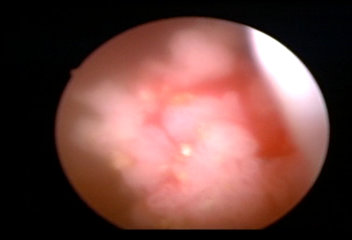
Modality: WLC
Class: Malignant
Subclass: LowGradePapillary
Lesion: L1
Stage: Ta
Morphology: Papillary
Bladder cancer association: Yes
Annotated structures: Tumor